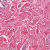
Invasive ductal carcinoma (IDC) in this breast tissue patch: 0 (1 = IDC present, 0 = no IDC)